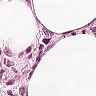
Metastatic tissue present: yes